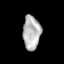
Tissue: skin
Cell type: Others
Senescence score: 0.708
Nuclear area (px): 585
Mean DAPI intensity: 181.916